Question: My plot:
'''
plot(airbnb$distance_center,airbnb$price,pch=13,xlab="distance_center",ylab="price",bty="n")
mod <- lm(price~number_people+distance_center)
'''
Now I want to include
My idea:
'''
abline(mod$coeff[1],mod$coeff[2],lwd=2)
abline(mod$coeff[2],mod$coeff[2],lwd=2)
abline(mod$coeff[3],mod$coeff[2],lwd=2)
'''

Unfortunately, I don't think this is quite right, I am not sure how to make a right step. Any idea?
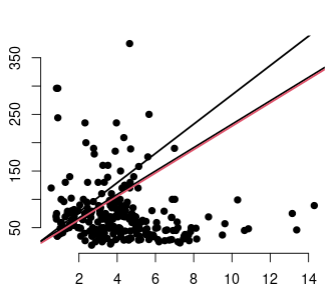
Answer: You didn't post your data, so it's difficult to tell exactly how it's structured (is "number_people" numeric or factor?). In either case, you will need one regression line for each unique 'number_people'.
Here I have created a similar data set with the same names as yours:
'''
mod <- lm(price ~ number_people + distance_center, data = airbnb)
plot(airbnb$distance_center, airbnb$price,
pch = 13, xlab = "distance_center", ylab = "price", bty = "n")
invisible(sapply(unique(airbnb$number_people), function(x) {
abline(a = coef(mod)[1] + x * coef(mod)[2], b = coef(mod)[3])
}))
'''

---
'''
set.seed(1)
airbnb <- data.frame(
distance_center = sqrt(runif(100, 0, 10)^2 + runif(100, 0, 10)^2),
number_people = sample(6, 100, TRUE))
airbnb$price <- 50 + airbnb$number_people *
50 / airbnb$distance_center + rnorm(100, 0, 5)^2
'''
<URL>